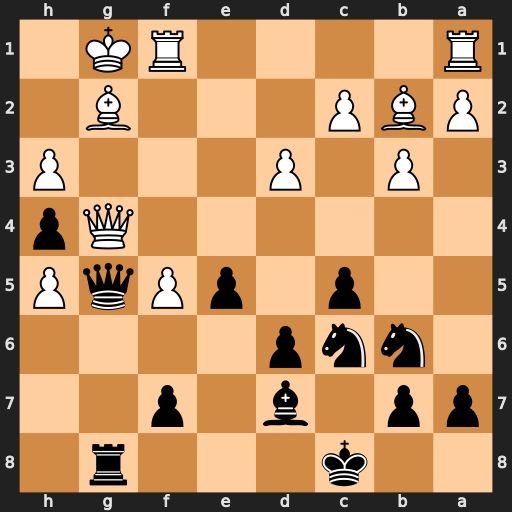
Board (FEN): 2k3r1/pp1b1p2/1nnp4/2p1pPqP/6Qp/1P1P3P/PBP3B1/R4RK1
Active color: b
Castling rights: -
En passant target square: -
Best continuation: Qe3+ Kh1 Rxg4